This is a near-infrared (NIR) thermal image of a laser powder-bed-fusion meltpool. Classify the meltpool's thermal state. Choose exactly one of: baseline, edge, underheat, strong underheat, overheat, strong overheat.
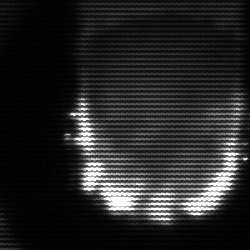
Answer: baseline